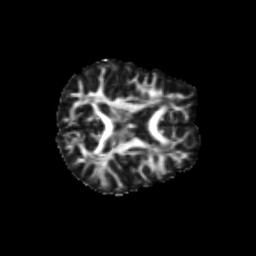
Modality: FA
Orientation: axial
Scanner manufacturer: siemens
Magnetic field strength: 3 T
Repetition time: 9.2 s
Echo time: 0.084 s